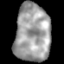
Tissue: lung
Cell type: Epithelial cells
Senescence score: 0.2004
Nuclear area (px): 2021
Mean DAPI intensity: 158.089